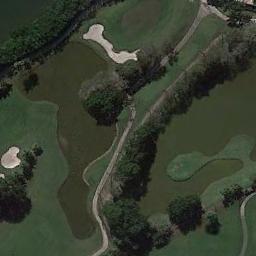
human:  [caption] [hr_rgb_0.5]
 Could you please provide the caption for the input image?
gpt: There are many trees near the golf course .

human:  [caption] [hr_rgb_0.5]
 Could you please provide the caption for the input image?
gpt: There are five bunkers in this area, Two winding paths and a small river .

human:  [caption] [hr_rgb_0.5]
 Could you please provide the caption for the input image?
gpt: There are several bunkers and lakes and a few paths and many trees on a large green lawn on the golf course .

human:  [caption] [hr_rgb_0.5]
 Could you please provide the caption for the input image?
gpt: The golf course has two lakes, Some roads, Barrier trees and two sandpits .

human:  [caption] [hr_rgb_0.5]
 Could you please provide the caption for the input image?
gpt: There are two bunkers and two lakes on the golf course .